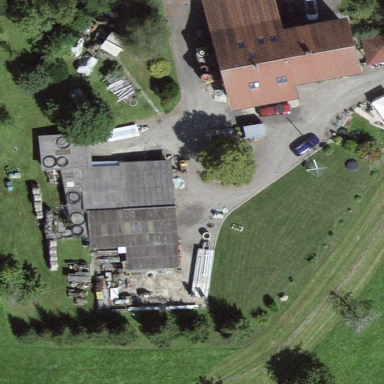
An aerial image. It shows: Farmyard area.